Interaction volume radius: 5 \u00c5
Interaction volume height: 30 \u00c5
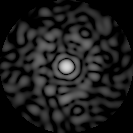
Disorder parameter: 0.8356